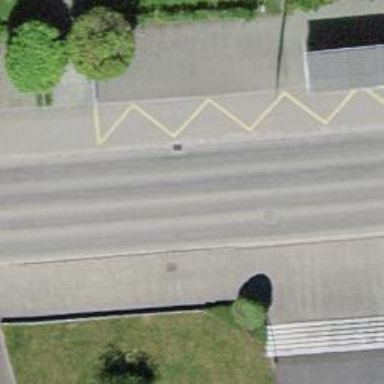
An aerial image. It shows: Public transport stop position.